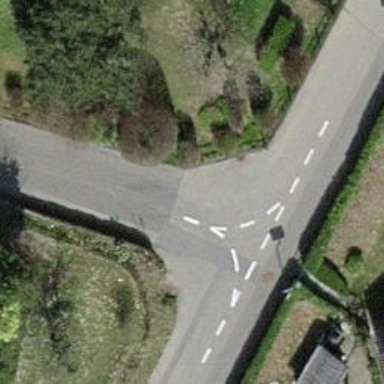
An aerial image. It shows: Residential road with asphalt surface.